Question: I just saw local mind's app and they have a horizontal UIScrollView that has a selection with a pointy tip. How can I create such thing? I saw this often times in many apps where you don't just have a square frame, but you have a pointy edge to it, is this just a UIImage overlayed on top?

Other example would be <URL>
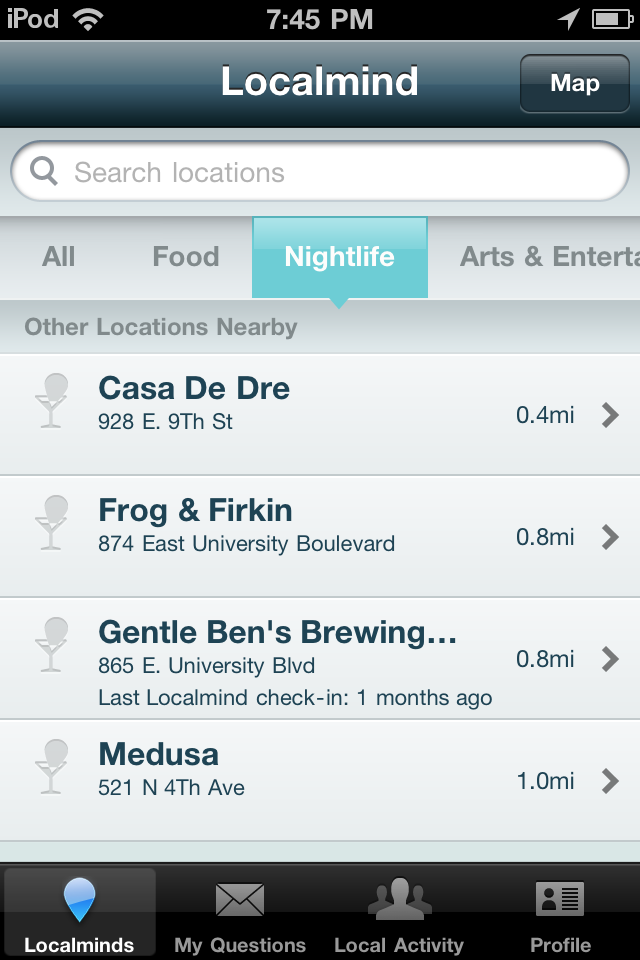
Answer: If you disable 'clipsToBounds' in the horizontal 'UIView' (which is default), its subviews are allowed to stick out and draw past the edge of the frame.
Thus, yes, a 'UIImageView' was probably how it was accomplished.